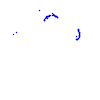
Particle: proton